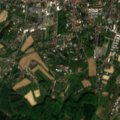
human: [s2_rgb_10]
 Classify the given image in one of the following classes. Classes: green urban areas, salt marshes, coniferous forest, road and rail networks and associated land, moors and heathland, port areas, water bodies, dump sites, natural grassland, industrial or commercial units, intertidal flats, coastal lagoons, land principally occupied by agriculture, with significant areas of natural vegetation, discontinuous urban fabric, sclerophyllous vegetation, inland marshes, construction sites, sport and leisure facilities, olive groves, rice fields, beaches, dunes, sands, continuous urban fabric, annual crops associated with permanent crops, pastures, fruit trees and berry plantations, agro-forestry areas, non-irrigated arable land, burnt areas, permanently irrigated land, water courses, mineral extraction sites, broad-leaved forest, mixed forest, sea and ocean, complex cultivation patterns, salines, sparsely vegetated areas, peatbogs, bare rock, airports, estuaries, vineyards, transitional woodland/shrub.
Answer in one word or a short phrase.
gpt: continuous urban fabric, discontinuous urban fabric, non-irrigated arable land, complex cultivation patterns, broad-leaved forest